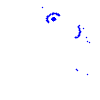
Particle: pion